Question: What is the reading of the measurement in the image?
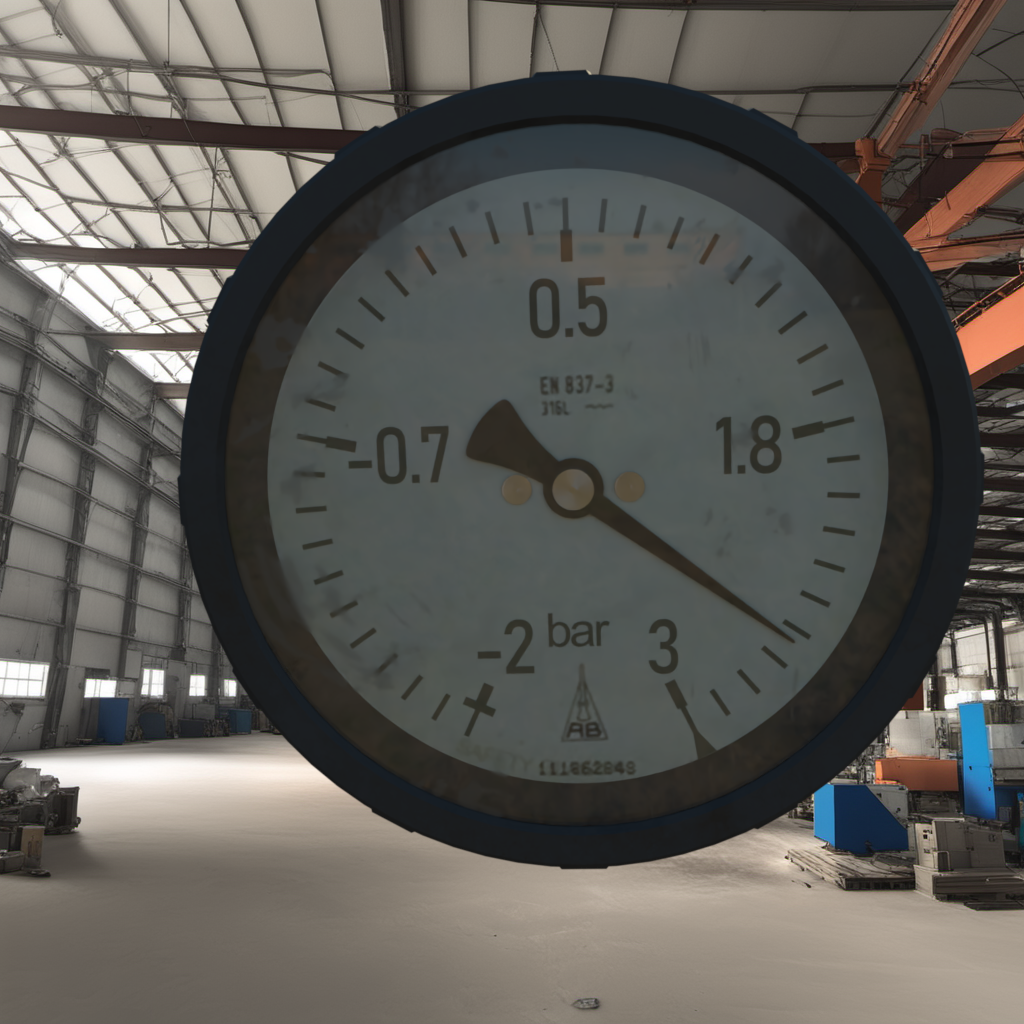
Answer: The result is 2.61
Question: What is the value range of the measurement in the image?
Answer: The range is from -2 to 3
Question: What is the minimum and maximum reading range of this measurement?
Answer: The minimum value is -2 and the maximum value is 3